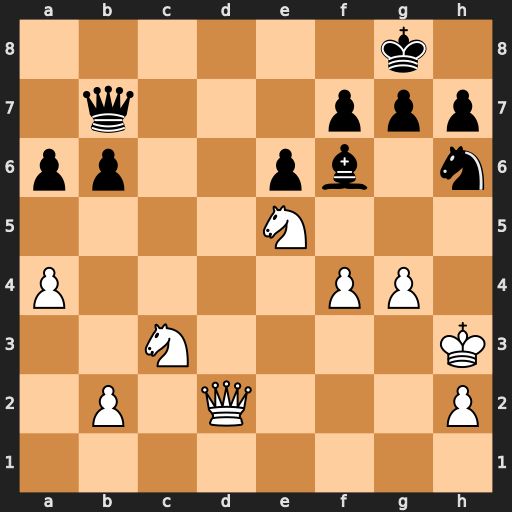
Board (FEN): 6k1/1q3ppp/pp2pb1n/4N3/P4PP1/2N4K/1P1Q3P/8
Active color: w
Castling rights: -
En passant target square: -
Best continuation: g5 Be7 gxh6